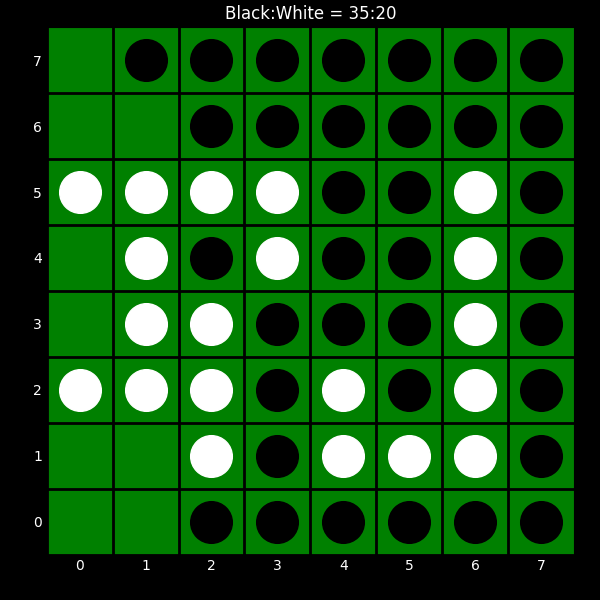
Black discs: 35
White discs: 20